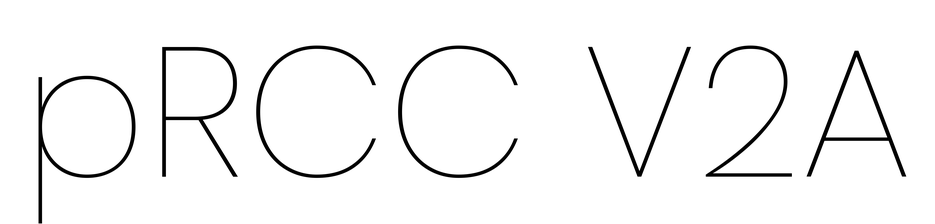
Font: Poppins-Thin